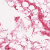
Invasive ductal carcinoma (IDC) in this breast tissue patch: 0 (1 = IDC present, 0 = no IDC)